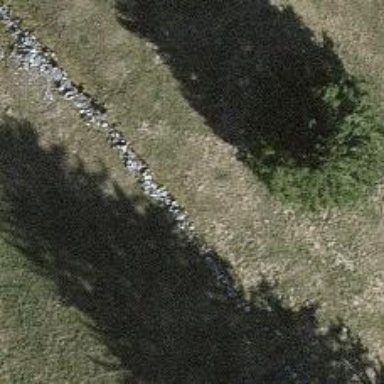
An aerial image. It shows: Dry stone wall barrier.